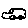
Label: car